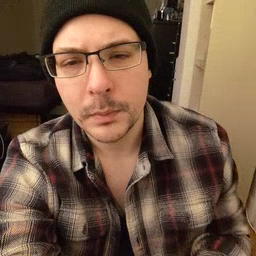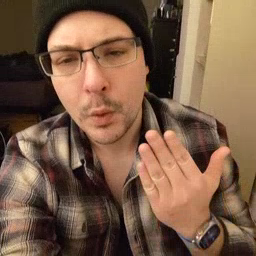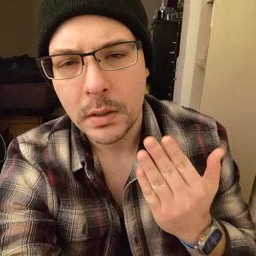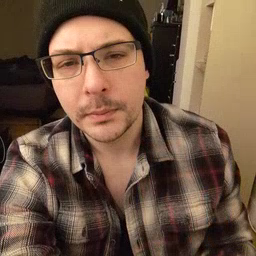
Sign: morning